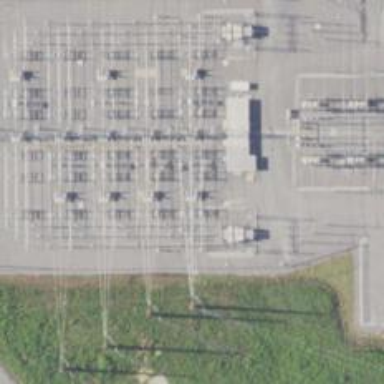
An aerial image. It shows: Switch used for power control.